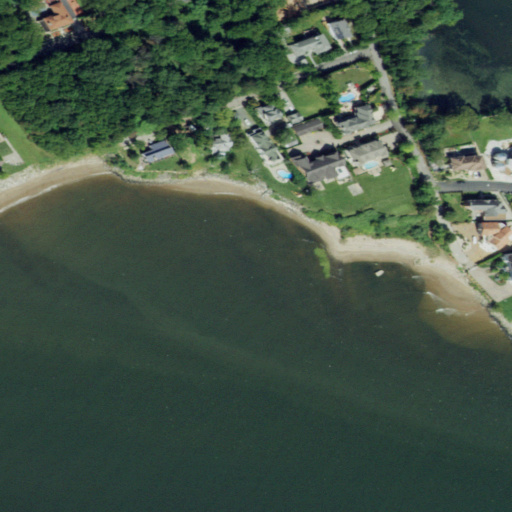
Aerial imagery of beach in New York named Huguenot Beach containing open water, medium intensity development, open development, low intensity development, high intensity development, woody wetlands, deciduous forest, and grassland